Interaction volume radius: 5 \u00c5
Interaction volume height: 35 \u00c5
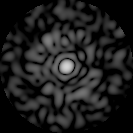
Disorder parameter: 0.8373